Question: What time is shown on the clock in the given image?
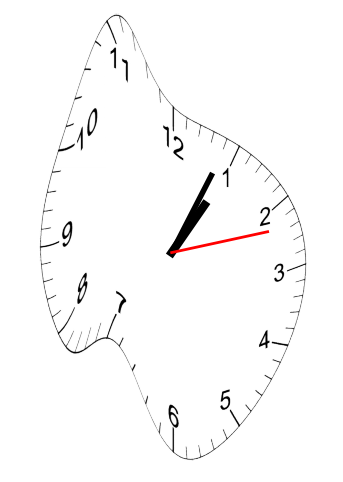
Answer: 01:04:12